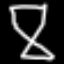
Label: hourglass